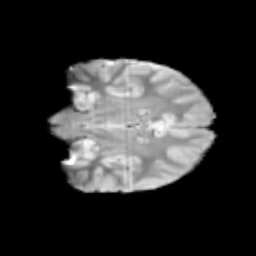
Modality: T2w
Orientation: coronal
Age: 11
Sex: female
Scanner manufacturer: siemens
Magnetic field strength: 3 T
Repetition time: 3.8 s
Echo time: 0.07 s